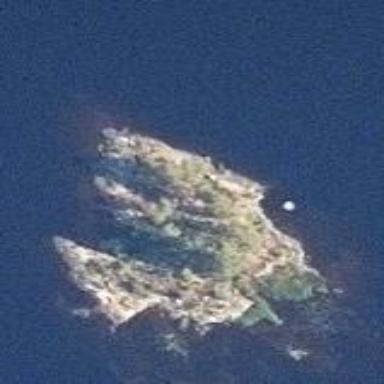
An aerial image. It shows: Islet.